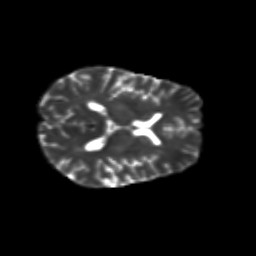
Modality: T2w
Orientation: axial
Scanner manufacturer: siemens
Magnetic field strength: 3 T
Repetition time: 9.2 s
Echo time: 0.084 s